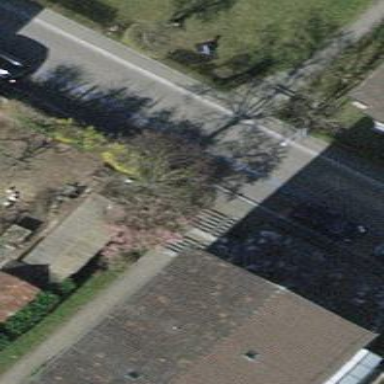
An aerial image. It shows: Parking lane.